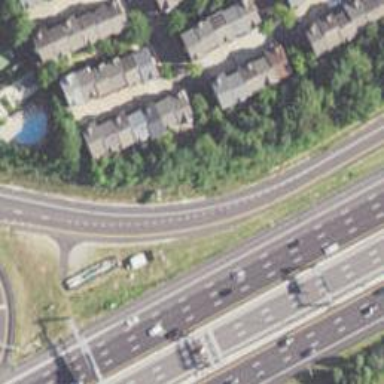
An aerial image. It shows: Motorway link.